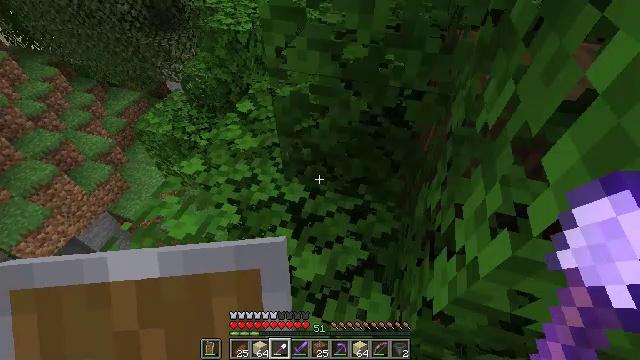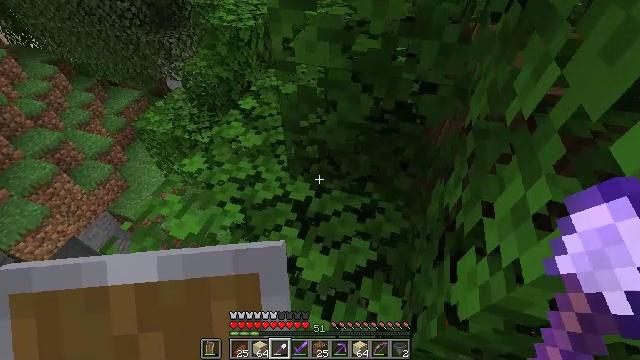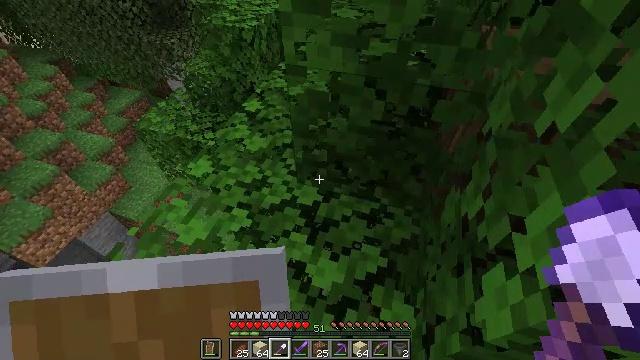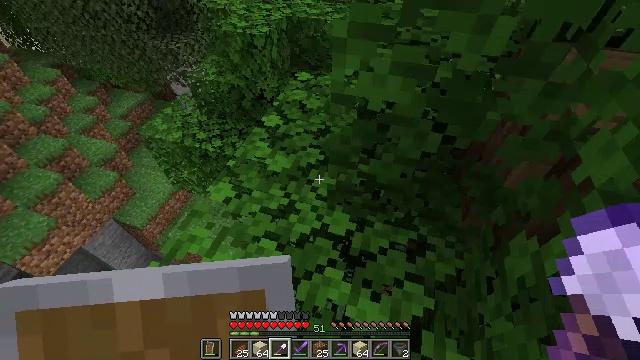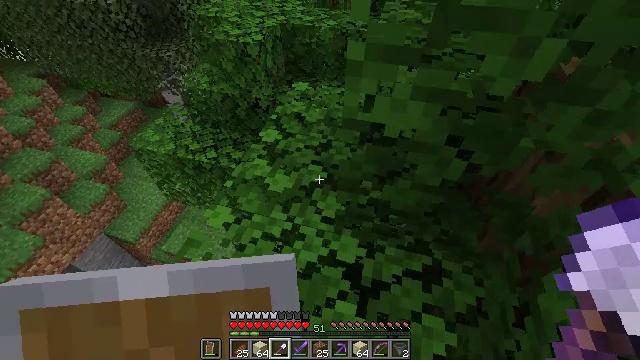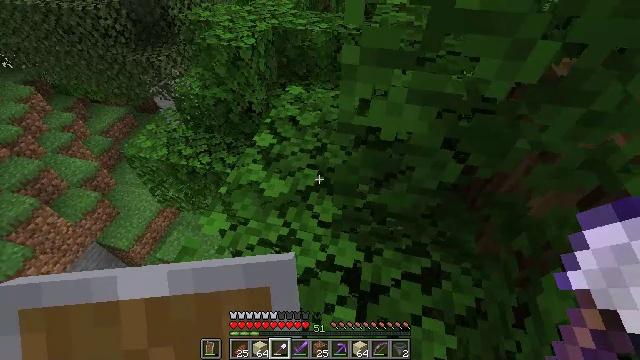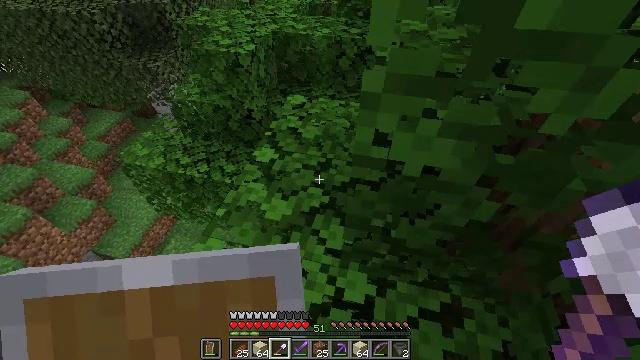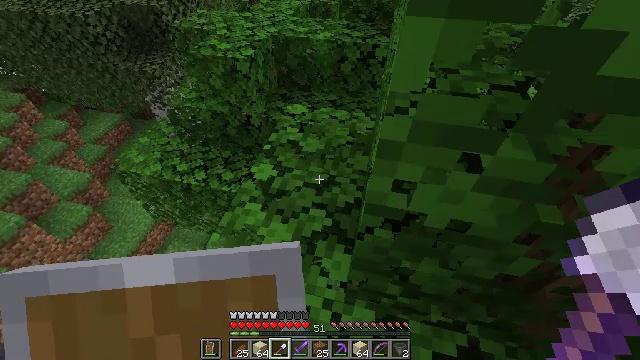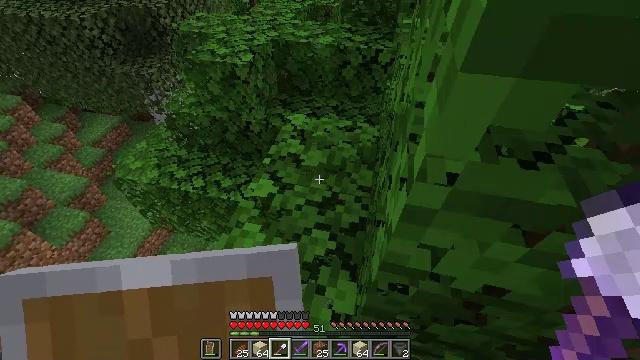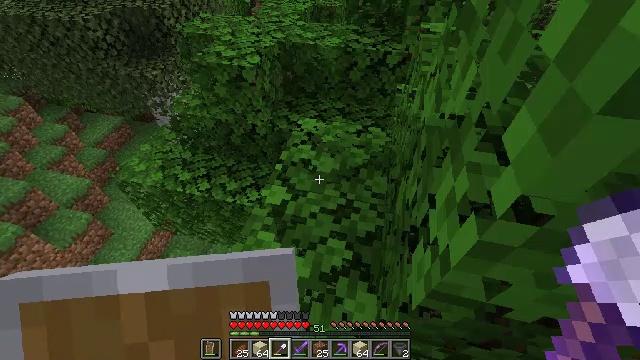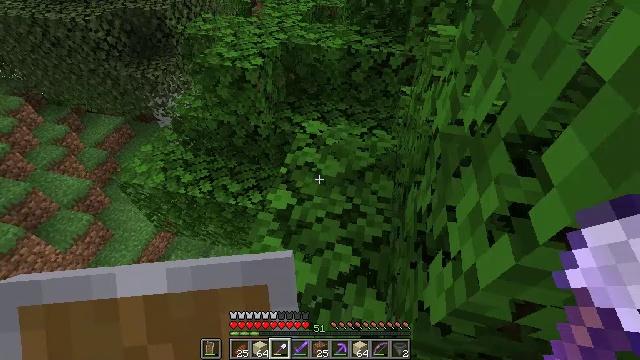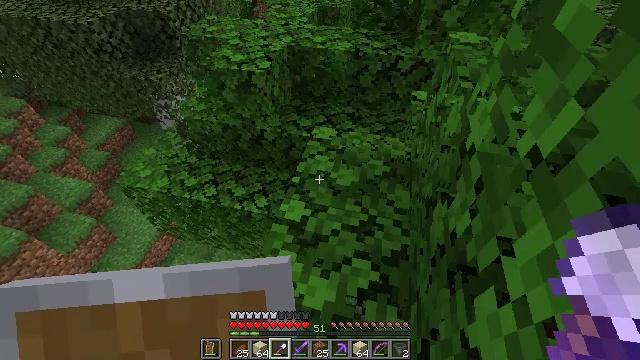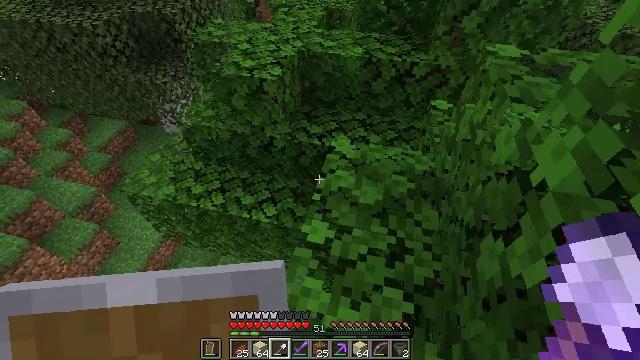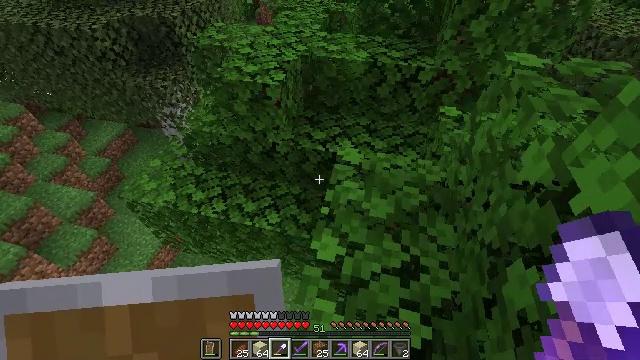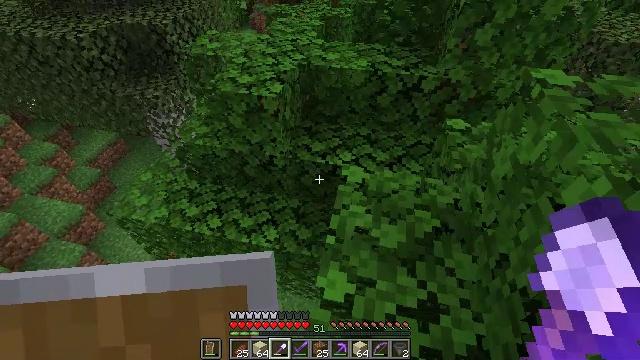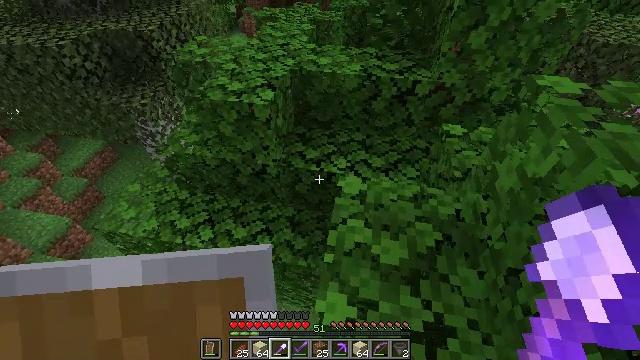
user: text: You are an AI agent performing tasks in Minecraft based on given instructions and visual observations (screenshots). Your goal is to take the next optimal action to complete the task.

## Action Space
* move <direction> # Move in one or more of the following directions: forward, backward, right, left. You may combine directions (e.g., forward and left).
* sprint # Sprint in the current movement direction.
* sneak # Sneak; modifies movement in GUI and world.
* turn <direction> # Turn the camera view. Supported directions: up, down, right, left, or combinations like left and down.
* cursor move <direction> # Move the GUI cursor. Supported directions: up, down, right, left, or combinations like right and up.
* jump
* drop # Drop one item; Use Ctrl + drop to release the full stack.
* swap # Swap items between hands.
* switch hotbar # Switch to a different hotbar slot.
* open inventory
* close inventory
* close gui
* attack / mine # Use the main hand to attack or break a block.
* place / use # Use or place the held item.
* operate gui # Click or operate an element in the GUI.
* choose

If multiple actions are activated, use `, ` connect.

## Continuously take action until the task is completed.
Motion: motion action
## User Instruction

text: Gather oak leaves by attacking.
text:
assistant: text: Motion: move forward and move left
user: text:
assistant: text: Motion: move forward and move left
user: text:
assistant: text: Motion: move forward
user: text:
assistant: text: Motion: move forward, turn right
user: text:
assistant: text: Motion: move forward, turn right
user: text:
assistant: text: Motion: move forward
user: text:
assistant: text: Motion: move forward
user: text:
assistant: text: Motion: move forward
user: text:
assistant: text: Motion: move forward and move left
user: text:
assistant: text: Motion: move forward and move left
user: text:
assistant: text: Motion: move forward and move left
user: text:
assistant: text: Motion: move forward and move left
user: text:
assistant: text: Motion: move forward
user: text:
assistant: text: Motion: move forward, turn right
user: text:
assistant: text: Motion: move forward, turn right
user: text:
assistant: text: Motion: move forward, turn right
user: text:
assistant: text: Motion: move forward, turn right
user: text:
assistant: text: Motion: move forward, turn right
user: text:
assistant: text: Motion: move forward
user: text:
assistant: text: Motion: move forward
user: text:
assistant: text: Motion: move forward
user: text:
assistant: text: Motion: move forward
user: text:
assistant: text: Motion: move forward, jump
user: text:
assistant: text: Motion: move forward, jump
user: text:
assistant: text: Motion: move forward, jump
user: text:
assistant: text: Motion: move forward, jump
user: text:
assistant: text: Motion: move forward, turn up, jump
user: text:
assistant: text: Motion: move forward, turn left and up, jump
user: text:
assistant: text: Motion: move forward, turn left and up, jump
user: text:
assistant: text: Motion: move forward, jump